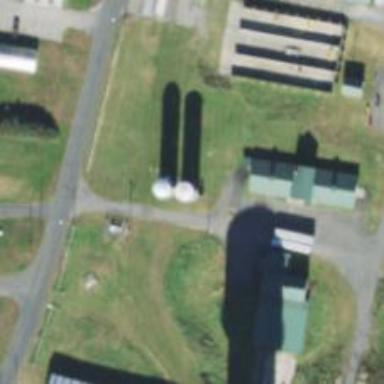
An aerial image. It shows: Silo.